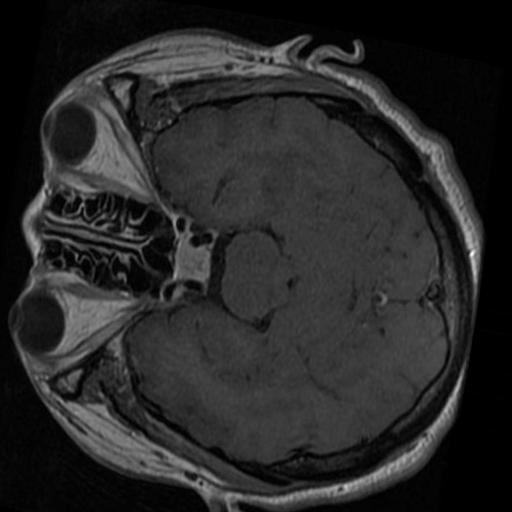
Label: brain_tumor